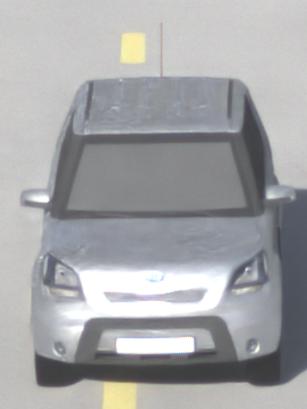
Make: KIA
Model: Soul 1.6
Detailed model: Soul (AM)
Model produced from: 2009/02
Model produced until: 2009/11
Doors: 5
Color: white
Road condition: dry road
Daytime: morning or afternoon
Contrast: low contrast